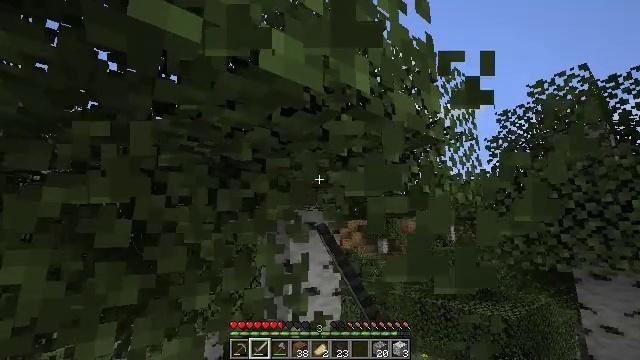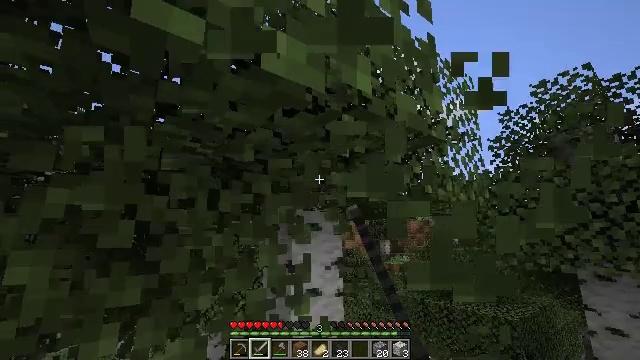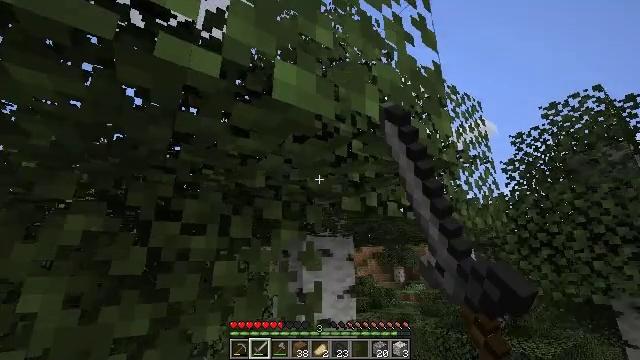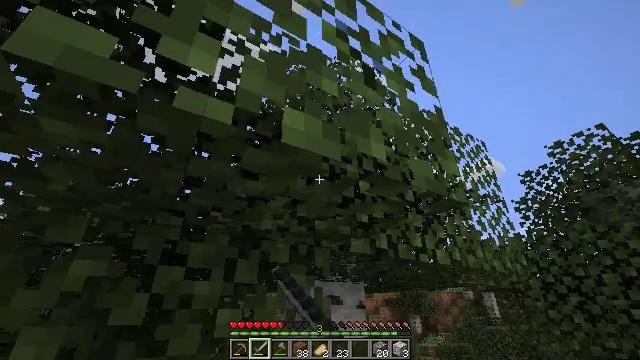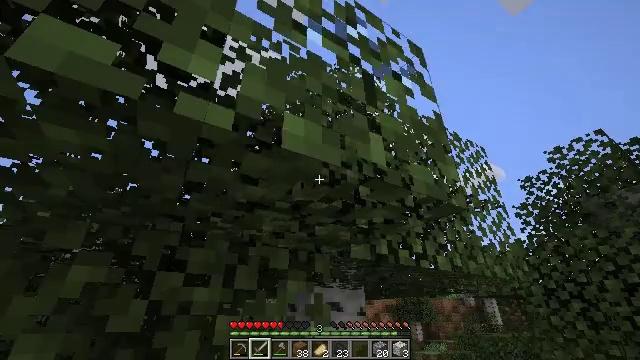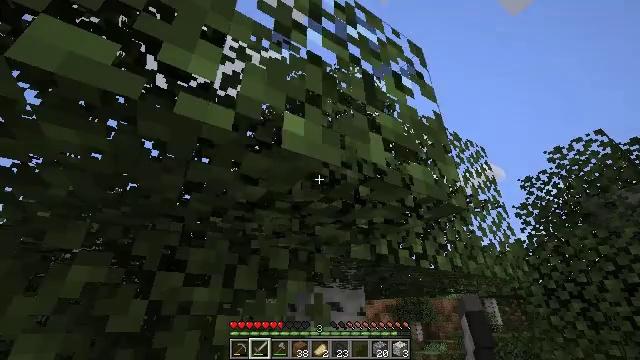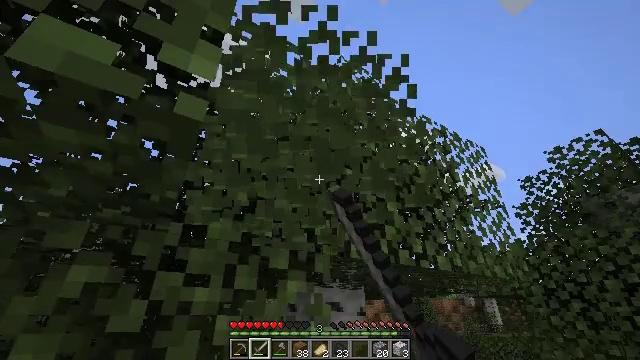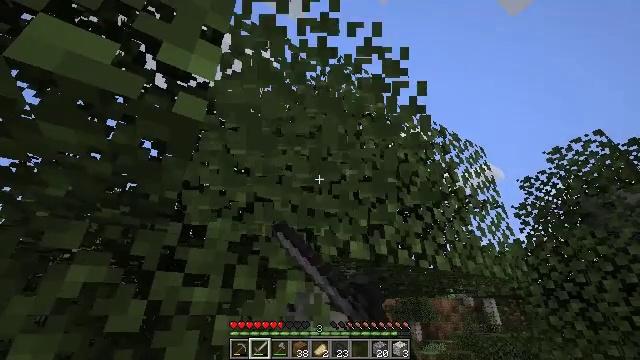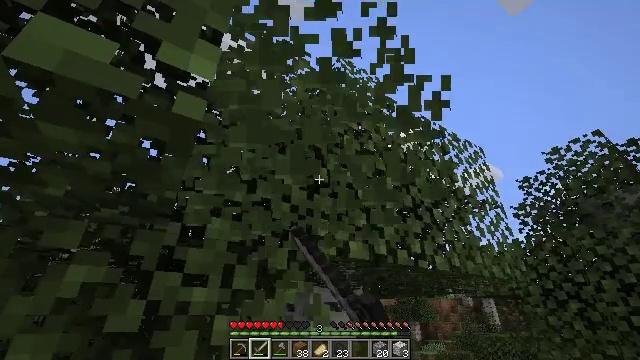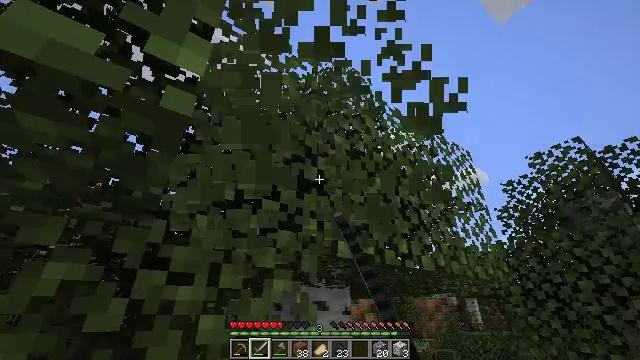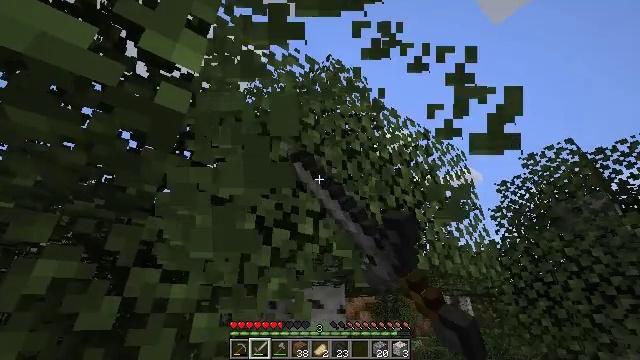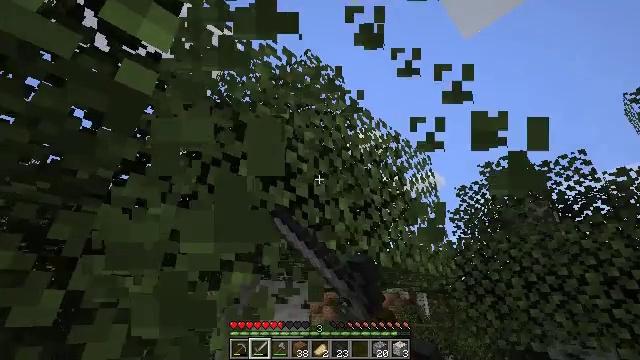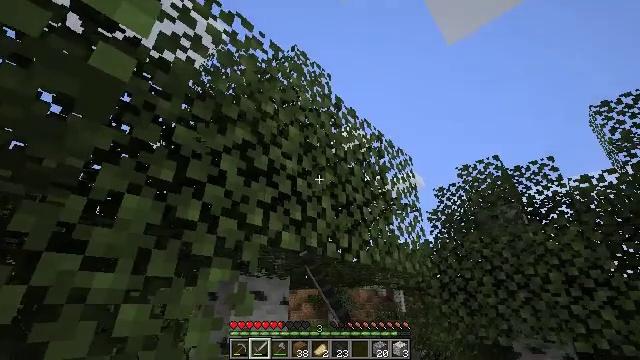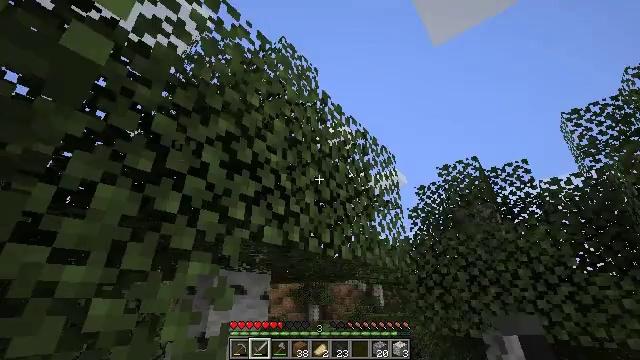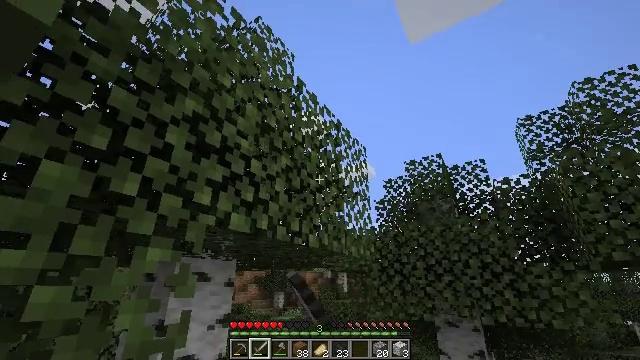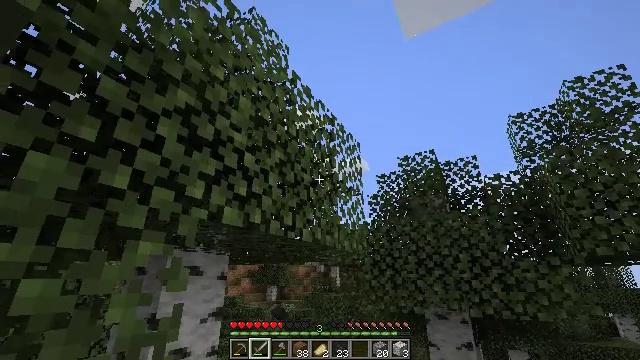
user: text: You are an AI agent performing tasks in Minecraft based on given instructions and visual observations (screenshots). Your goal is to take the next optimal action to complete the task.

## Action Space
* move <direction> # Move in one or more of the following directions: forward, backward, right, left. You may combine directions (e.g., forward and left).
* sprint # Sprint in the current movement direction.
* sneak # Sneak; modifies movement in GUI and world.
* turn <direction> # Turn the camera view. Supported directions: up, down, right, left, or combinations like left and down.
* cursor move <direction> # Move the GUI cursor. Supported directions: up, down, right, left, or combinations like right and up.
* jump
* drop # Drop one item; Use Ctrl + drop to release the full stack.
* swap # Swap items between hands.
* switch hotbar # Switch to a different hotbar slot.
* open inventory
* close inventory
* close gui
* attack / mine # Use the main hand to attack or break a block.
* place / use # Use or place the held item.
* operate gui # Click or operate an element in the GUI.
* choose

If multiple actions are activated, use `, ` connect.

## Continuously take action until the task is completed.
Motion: motion action
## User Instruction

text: Break the birch leaves block.
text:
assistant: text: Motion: attack / mine
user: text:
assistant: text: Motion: turn left and up, attack / mine
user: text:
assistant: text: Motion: turn left and up, attack / mine
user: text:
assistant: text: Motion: turn up, attack / mine
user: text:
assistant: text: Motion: attack / mine
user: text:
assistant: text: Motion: attack / mine
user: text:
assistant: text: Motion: attack / mine
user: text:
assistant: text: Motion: attack / mine
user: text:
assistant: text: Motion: turn right, attack / mine
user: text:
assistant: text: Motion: turn right, attack / mine
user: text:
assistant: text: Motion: turn right, attack / mine
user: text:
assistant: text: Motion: turn right, attack / mine
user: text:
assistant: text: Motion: turn right and down, attack / mine
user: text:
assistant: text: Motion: turn right and down, attack / mine
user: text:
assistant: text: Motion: turn right and down, attack / mine
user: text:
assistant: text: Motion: attack / mine
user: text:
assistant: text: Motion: attack / mine
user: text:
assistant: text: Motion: attack / mine
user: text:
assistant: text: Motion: attack / mine
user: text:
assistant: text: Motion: attack / mine
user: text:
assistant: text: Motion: attack / mine
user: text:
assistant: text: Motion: attack / mine
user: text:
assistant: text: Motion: attack / mine
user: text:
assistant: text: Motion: attack / mine
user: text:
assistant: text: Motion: turn left, attack / mine
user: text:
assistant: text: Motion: turn left, attack / mine
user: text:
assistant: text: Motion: turn left, attack / mine
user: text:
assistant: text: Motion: attack / mine
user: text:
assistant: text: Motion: attack / mine
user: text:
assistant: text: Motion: attack / mine